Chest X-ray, AP view. Patient: 17 years old, sex F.
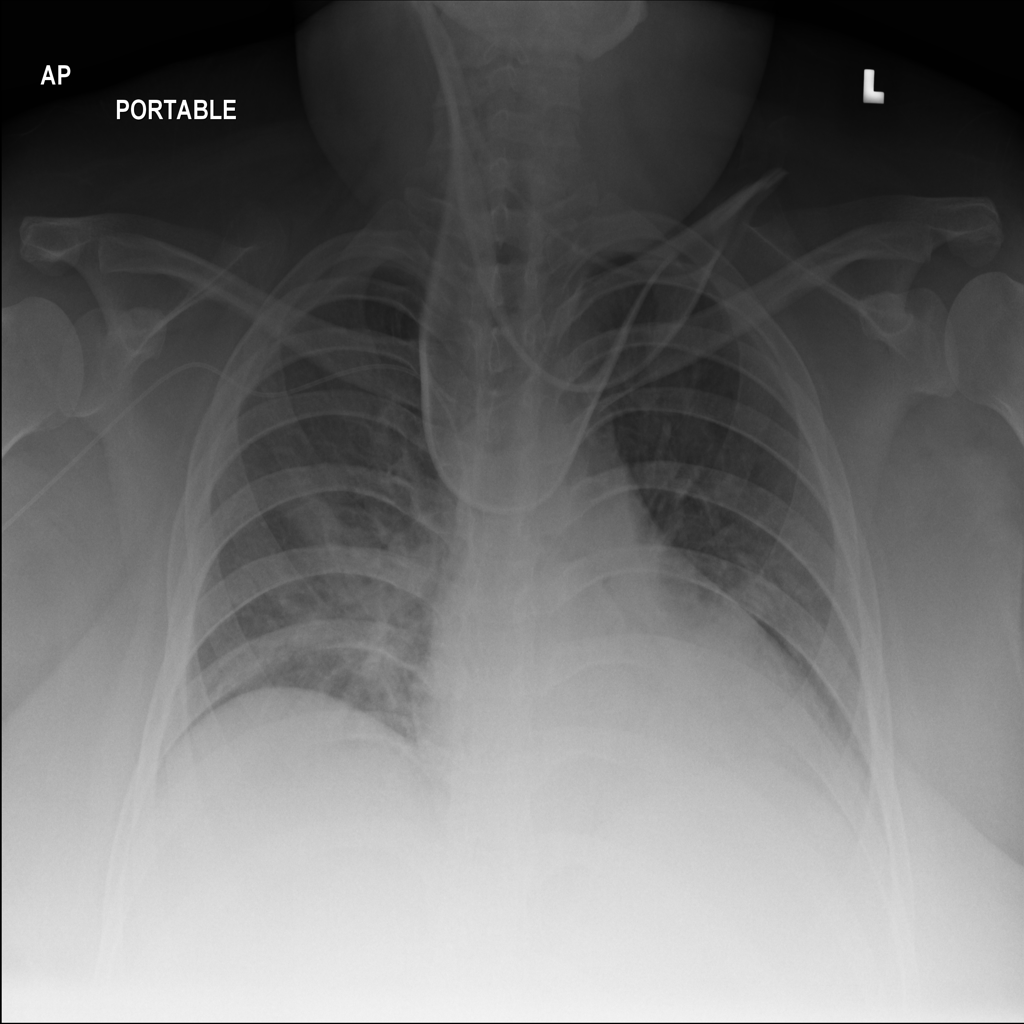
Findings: Atelectasis, Infiltration